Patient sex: F
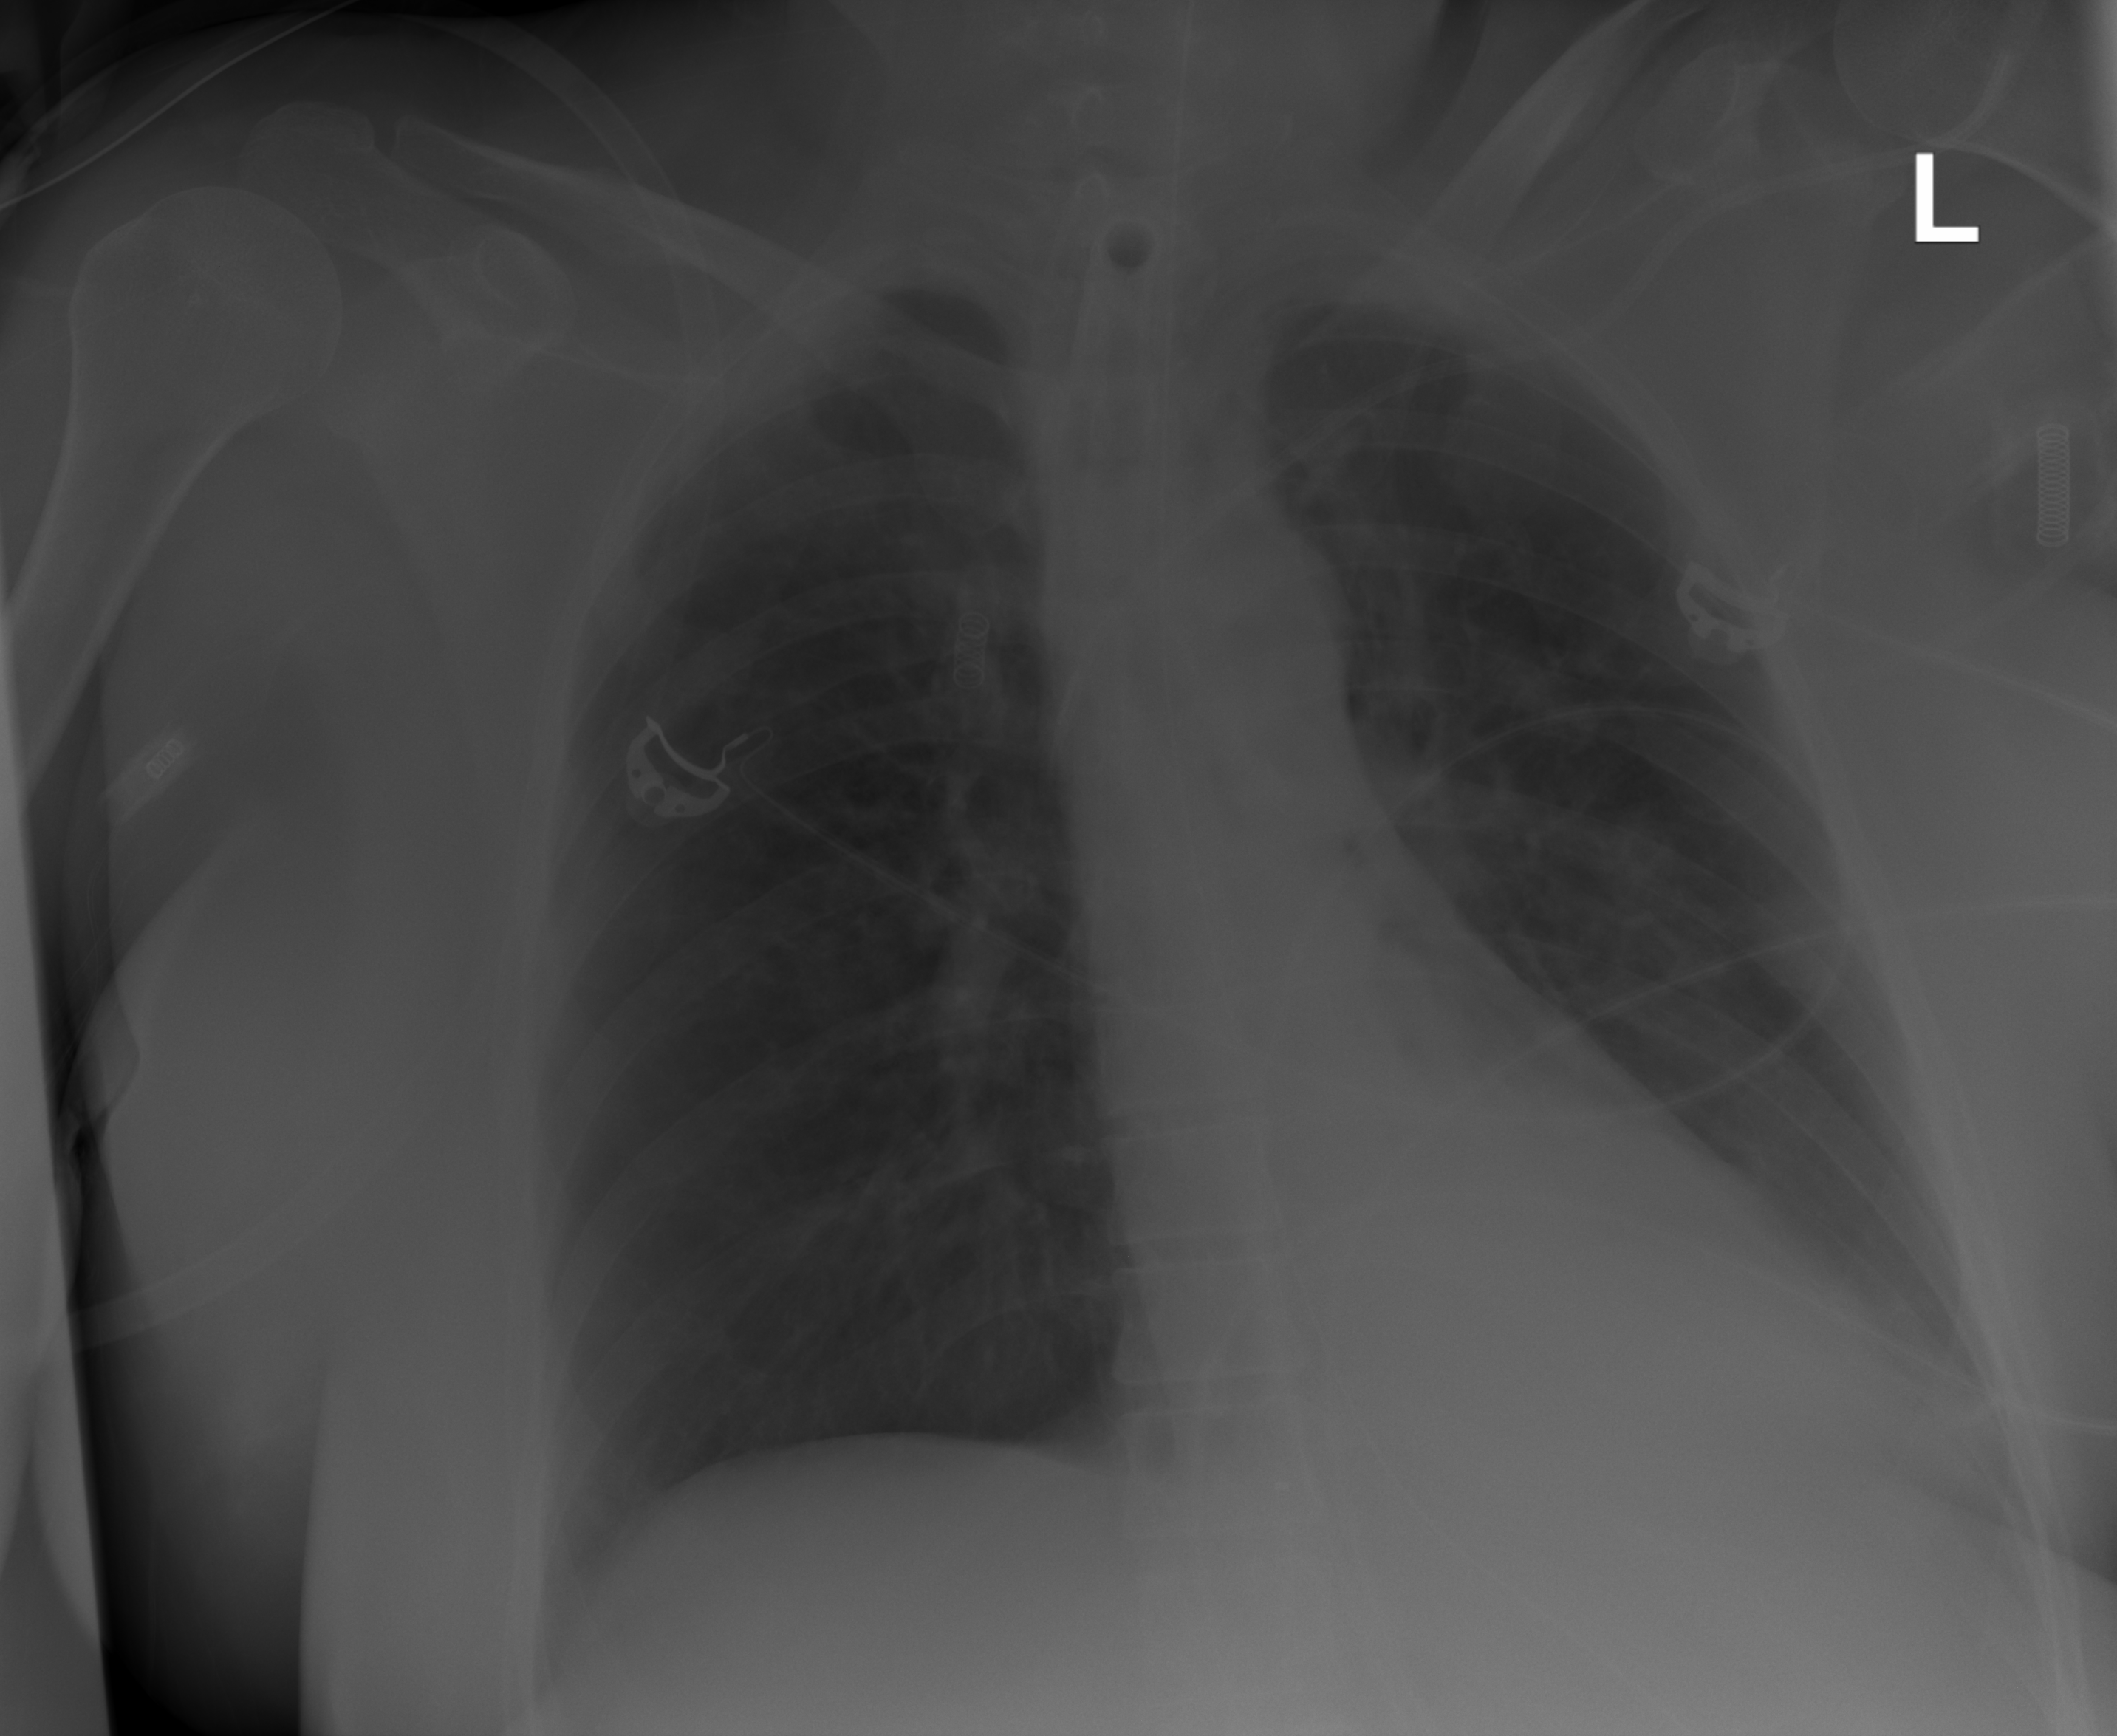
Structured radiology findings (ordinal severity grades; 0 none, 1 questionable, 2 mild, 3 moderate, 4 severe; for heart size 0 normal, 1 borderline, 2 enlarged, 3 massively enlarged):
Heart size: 1
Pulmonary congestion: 0
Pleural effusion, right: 0
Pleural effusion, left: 2
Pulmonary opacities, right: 0
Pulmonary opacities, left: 0
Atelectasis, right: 0
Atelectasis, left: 2